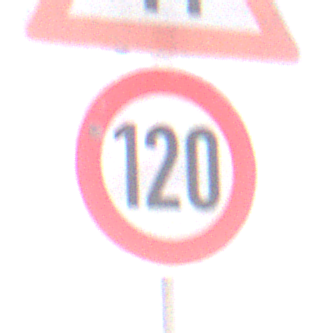
Verkehrszeichen: Geschwindigkeit120
Zusatzzeichen oben: EinseitigVerengteFahrbahnRechts
Umgebung: Outdoor, RoadRail
Tageszeit: MorningAfternoon
Wetter: PartlyCloudy
Licht: Natural
Jahreszeit: NotSpecified
Kontrast: HighContrast